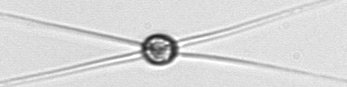
Label: Chaetoceros_danicus